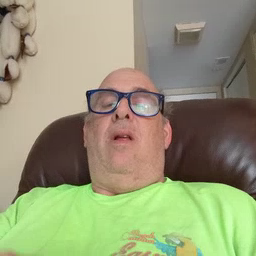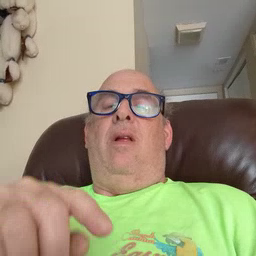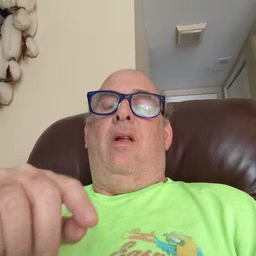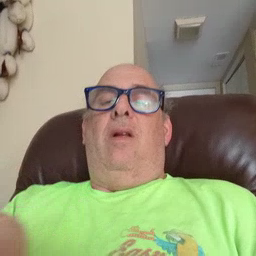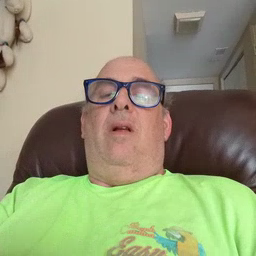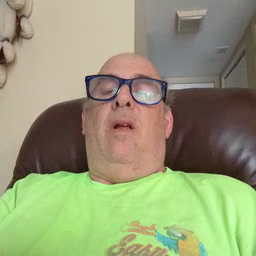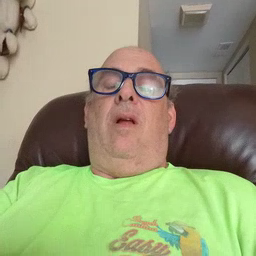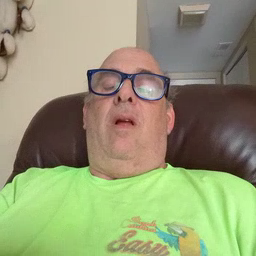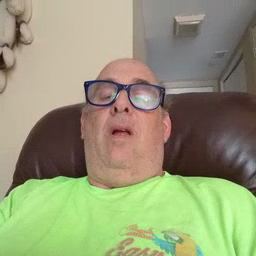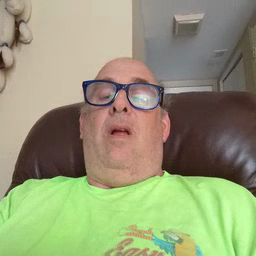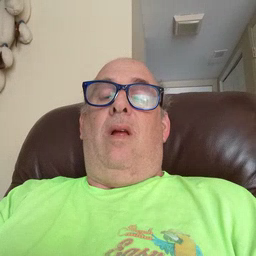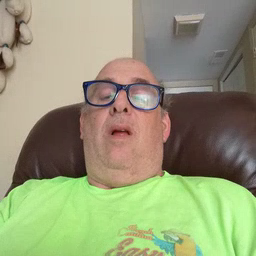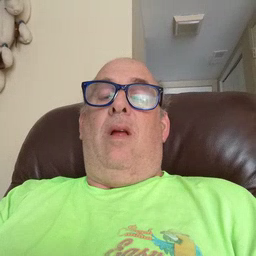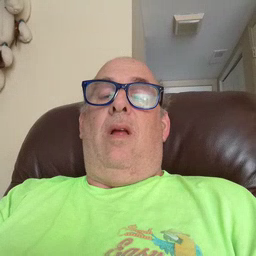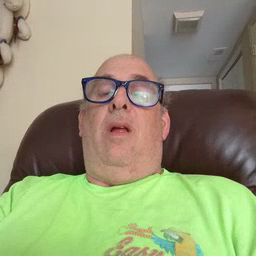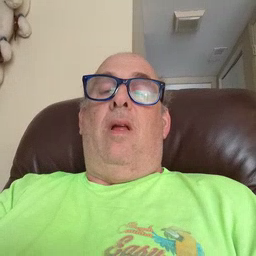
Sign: underwear